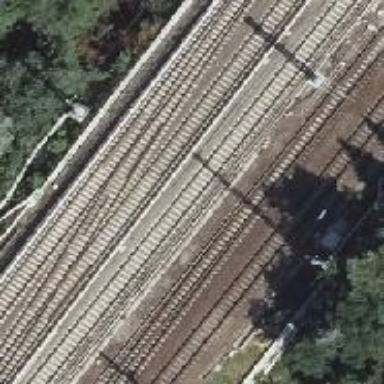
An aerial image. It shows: Light rail electrified railway.